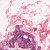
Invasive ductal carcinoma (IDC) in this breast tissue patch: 0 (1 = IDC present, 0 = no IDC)